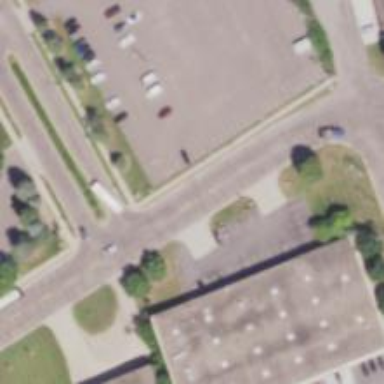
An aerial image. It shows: Tertiary road with asphalt surface and sidewalk on the left side.